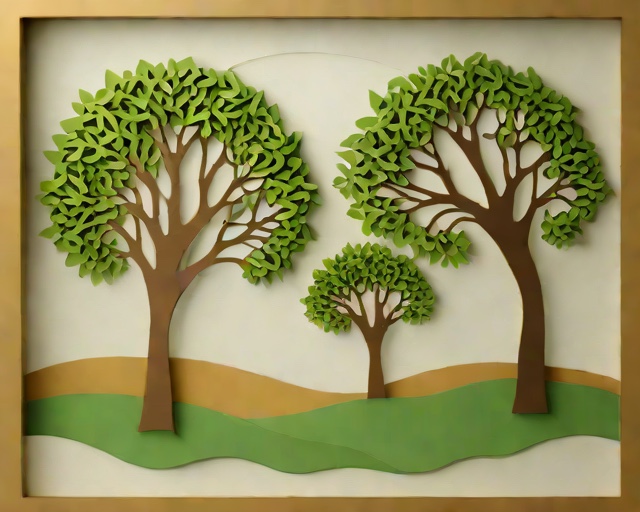
Category: Congratulations